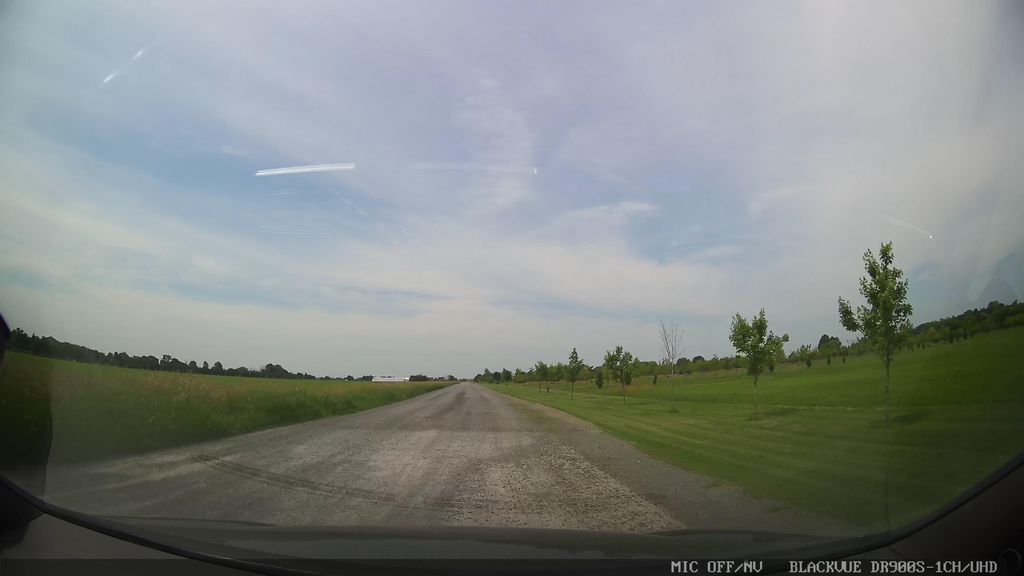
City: ottawa-gatineau